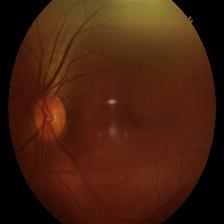
Diabetic retinopathy grade: Proliferative DR